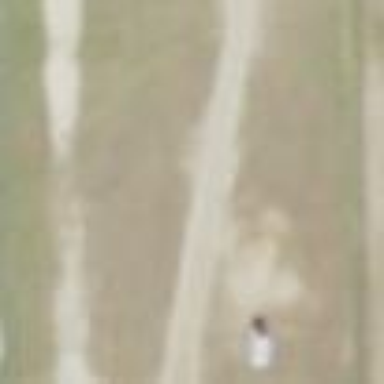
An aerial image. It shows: Baseball pitch for leisure land activities.